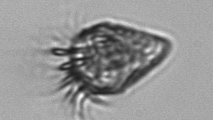
Label: Strombidium_morphotype2